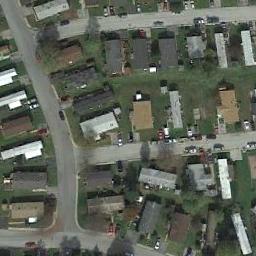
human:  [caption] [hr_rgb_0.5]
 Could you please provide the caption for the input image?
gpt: The roof of most mobile homes is white .

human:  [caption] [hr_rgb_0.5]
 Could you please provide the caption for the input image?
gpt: The mobile home park has some neatly arranged mobile homes of different colors on the grass and some cars parked next to mobile homes .

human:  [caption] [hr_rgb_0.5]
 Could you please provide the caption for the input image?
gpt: There are many buildings on green lawns in the mobile home park .

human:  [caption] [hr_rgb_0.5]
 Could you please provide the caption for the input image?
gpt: Many buildings of different shapes and sizes are in mobile home parks .

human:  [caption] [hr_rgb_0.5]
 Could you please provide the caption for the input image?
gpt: The mobile home park is on the grass next to the road .